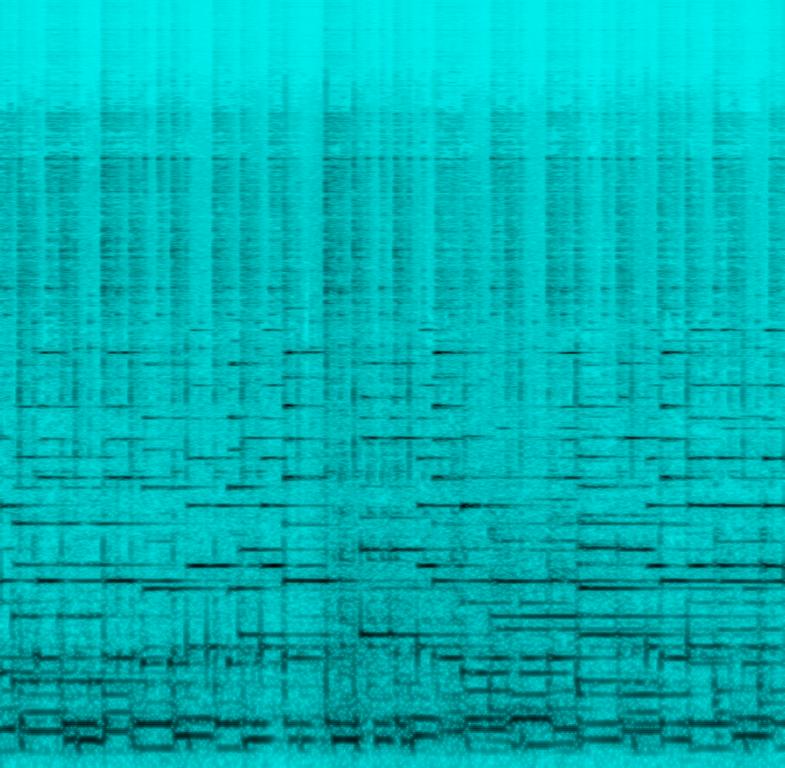
The song is an instrumental. The song is medium tempo with a percussionist playing a delightful melody on the steel drums with a steady drum rhythm and a percussive bass line. The song is cheerful and has a life message of being happy. The song audio quality is poor.